Question: i indexed a collection of archived websites for querying using solr. As unique key i use the URL's of the sites. What i would like to do is to use the url field in filter queries to limit the search to a certain domain when needed. For example i want to query for "Barack Obama", but limit the results to the "whitehouse.gov" domain. Sounds like a pretty basic use case to me, however searches on the URL field do not return any results at all. Here is my config (schema.xml):
'''
.
.
.
<field name="collection" type="string" indexed="true" stored="true"/>
<field name="content" type="text_de" indexed="true" stored="true" multiValued="true"/>
<field name="date" type="string" indexed="true" stored="true"/>
<field name="digest" type="string" indexed="true" stored="true"/>
<field name="length" type="string" indexed="true" stored="true"/>
<field name="segment" type="string" indexed="true" stored="true"/>
<field name="site" type="string" indexed="true" stored="true"/>
<field name="title" type="text_de" indexed="true" stored="true" multiValued="true"/>
<field name="type" type="string" indexed="true" stored="true"/>
<field name="url" type="text_en_splitting" indexed="true" stored="true"/>
.
.
.
<!-- Field to use to determine and enforce document uniqueness.
Unless this field is marked with required="false", it will be a required field
-->
<uniqueKey>url</uniqueKey>
'''
And here is my query (simplified):
'''
http://mysolrserver.com:8983/solr/select/?q=content:Barack+Obama&fq=url:whitehouse.gov
'''
The query analyzer tells me, that my query should match:

Does anyone have an idea why this is not working? I highly appreciate any hints i can get! Thanks alot guys!!
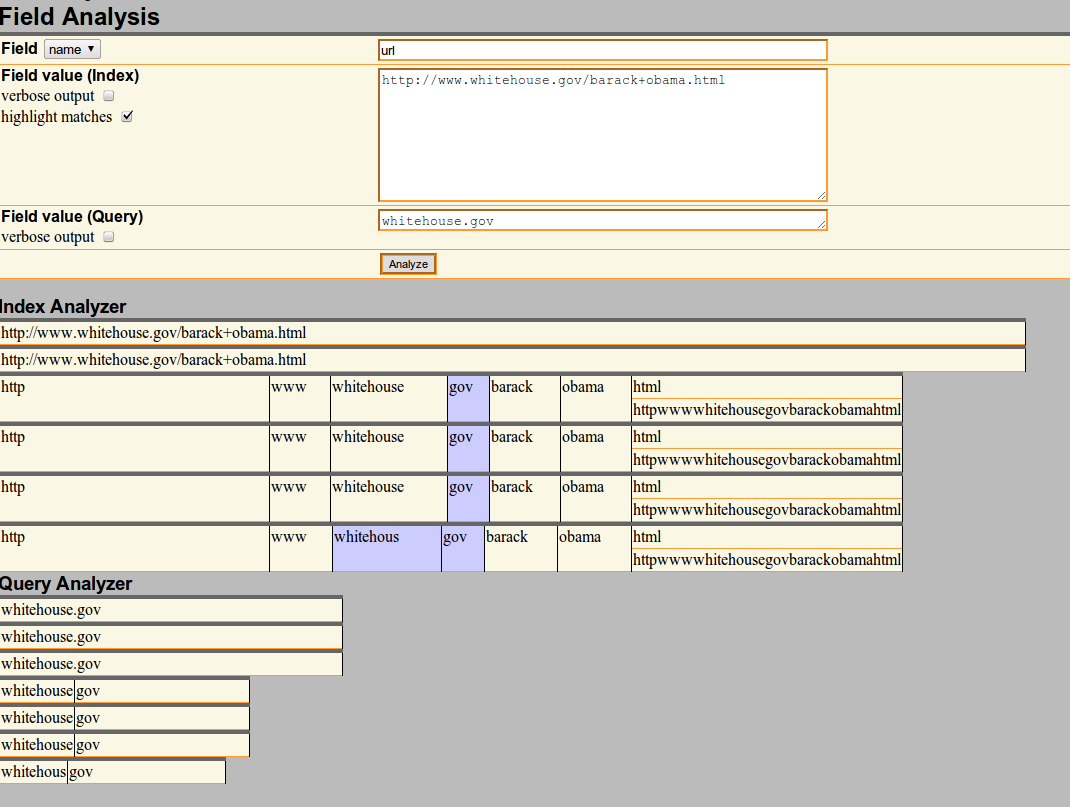
Answer: The 'fq=url:whitehouse.gov' filtering should work.
However I see the problem with the query 'q=content:Barack+Obama'.
Whats your default search field ??
Does removing the query component and using 'q=*:*' return results for you. ??
'q=content:Barack+Obama' query would actually result into a query like 'content:barack defaultsearchfield:obama'
As the default search field would not have obama this would not result in any results.